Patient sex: M
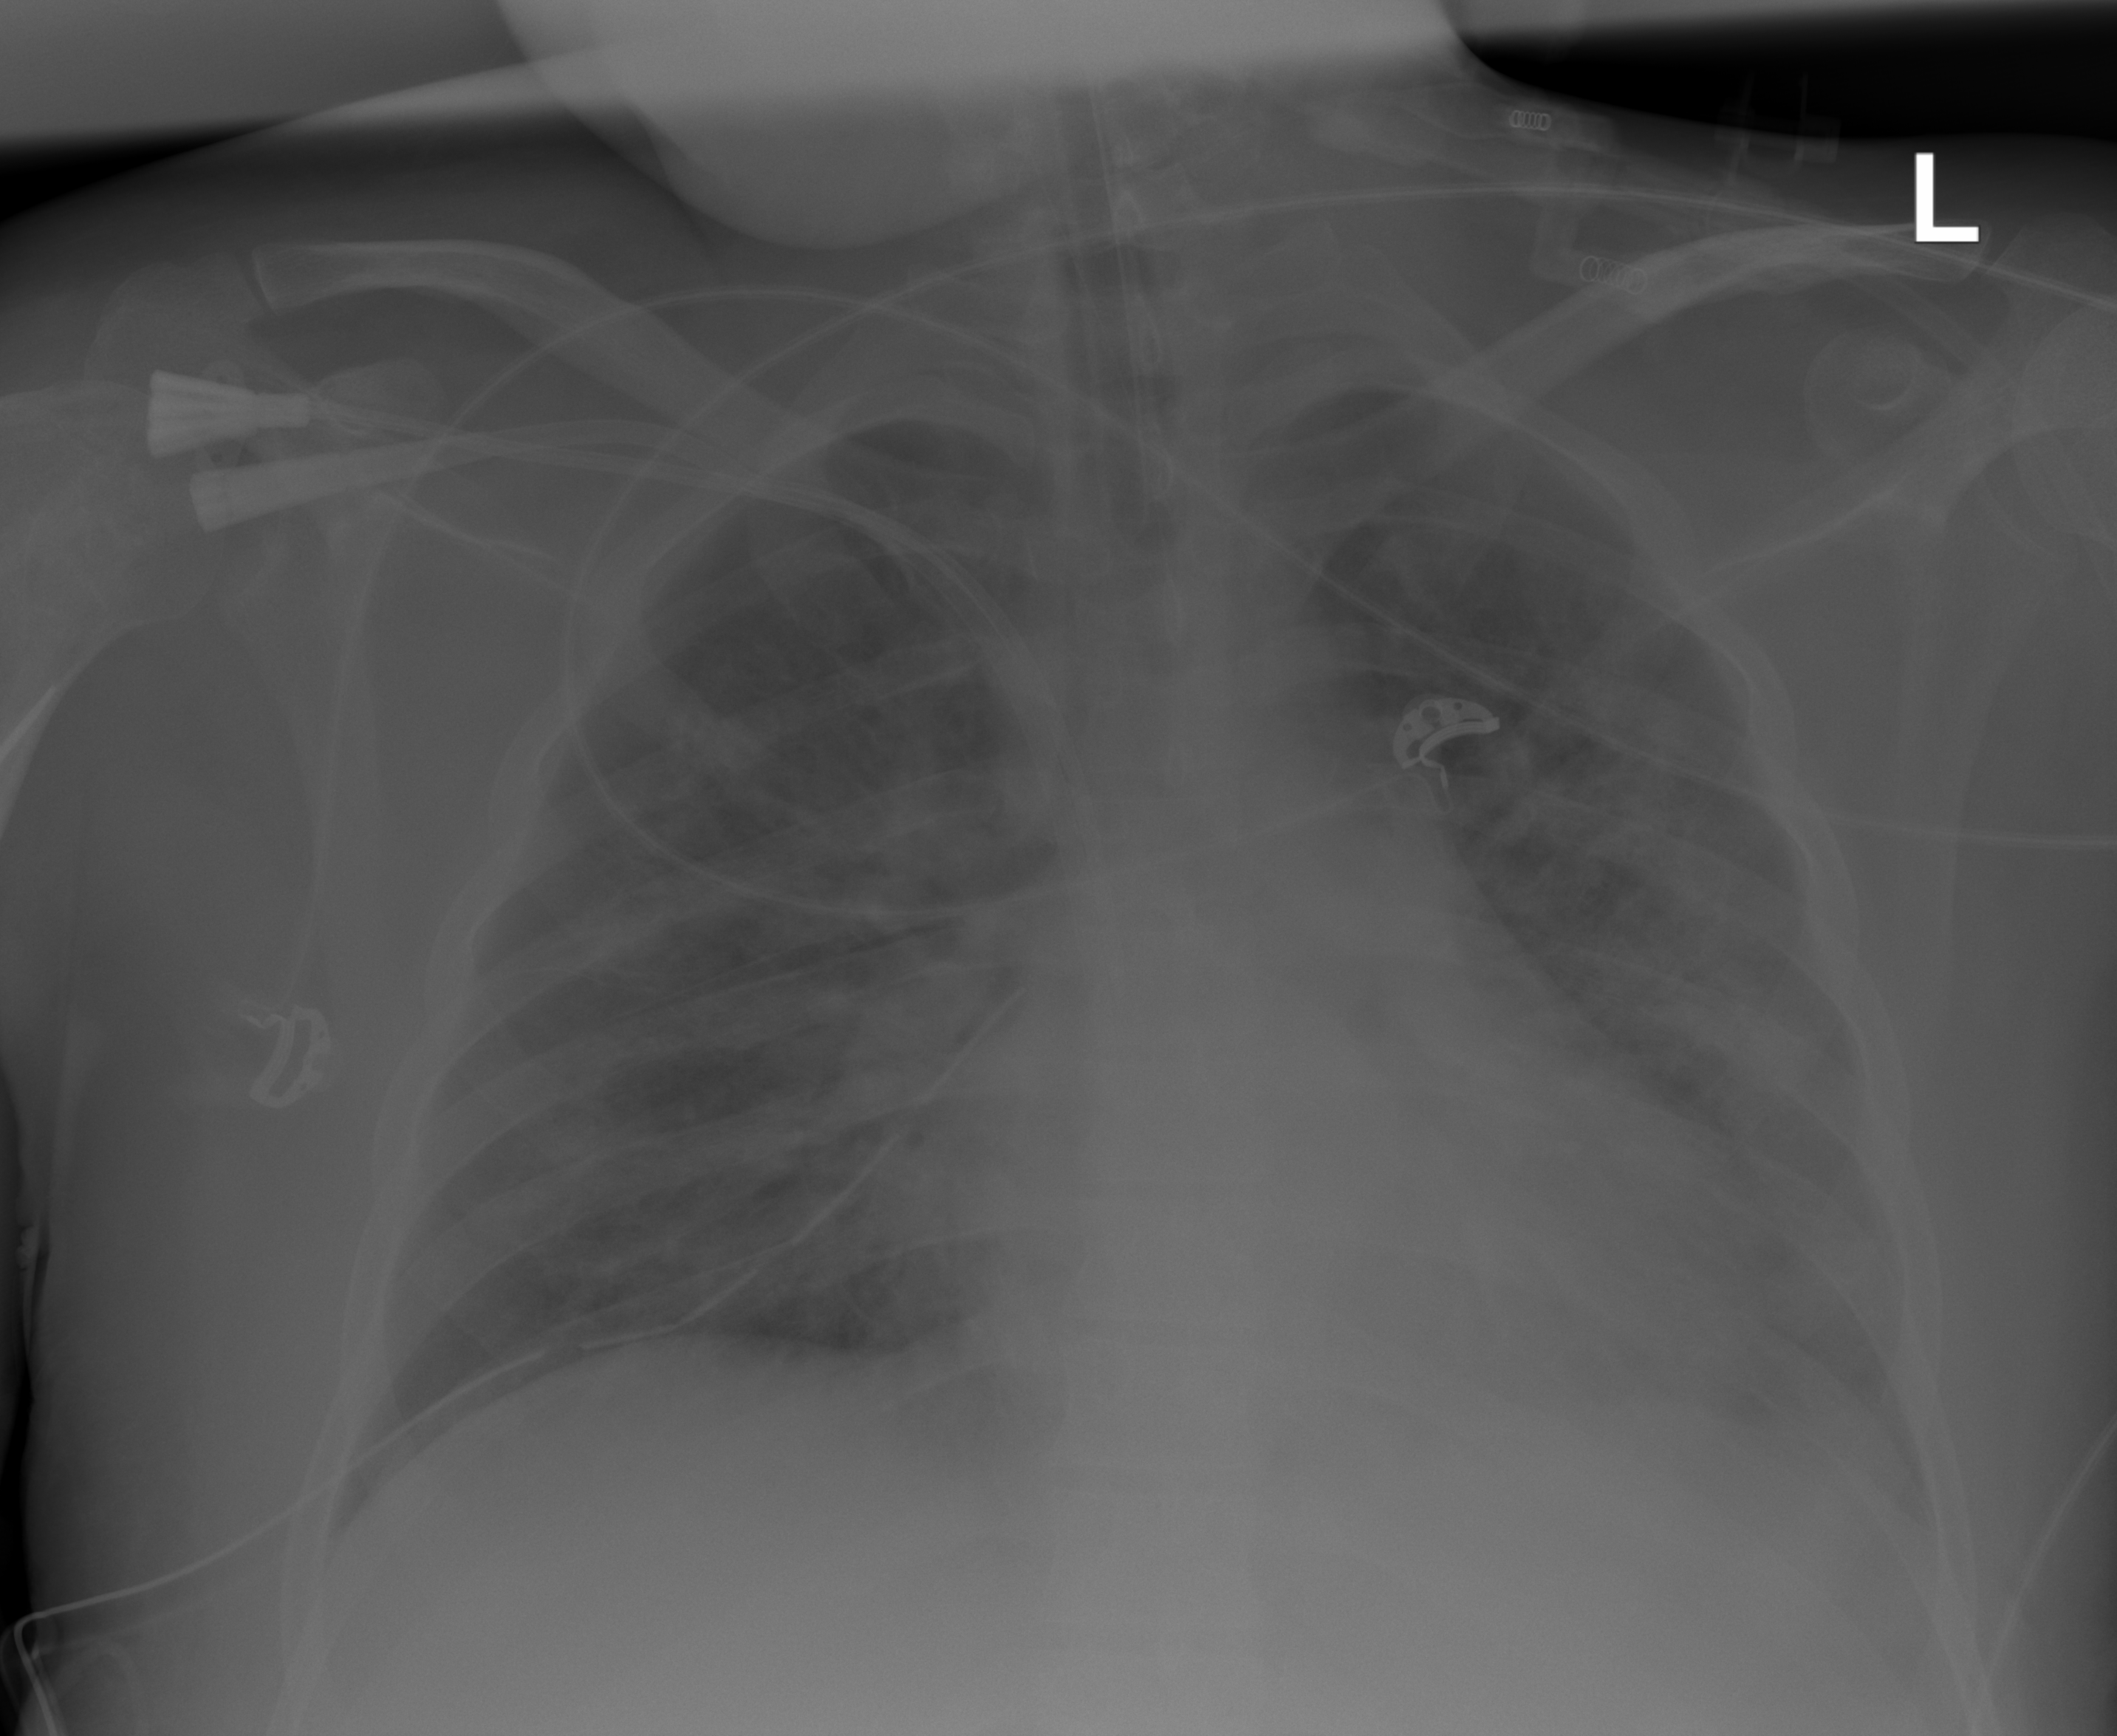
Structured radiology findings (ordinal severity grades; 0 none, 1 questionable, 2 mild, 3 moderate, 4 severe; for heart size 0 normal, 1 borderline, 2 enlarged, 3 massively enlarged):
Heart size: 2
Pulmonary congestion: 2
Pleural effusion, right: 0
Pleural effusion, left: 0
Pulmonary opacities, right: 2
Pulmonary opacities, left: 2
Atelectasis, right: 2
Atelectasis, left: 2